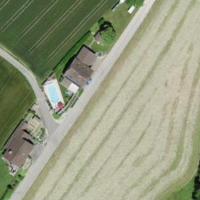
EUNIS habitat code: 24
Species observed at this site:
Medicago sativa